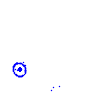
Particle: pion